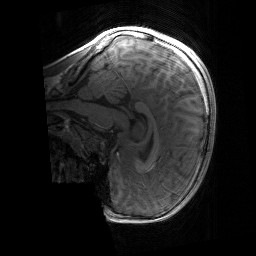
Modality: T1w
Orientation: sagittal
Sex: male
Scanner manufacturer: siemens
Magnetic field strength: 3 T
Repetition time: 1.9 s
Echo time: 0.00243 s